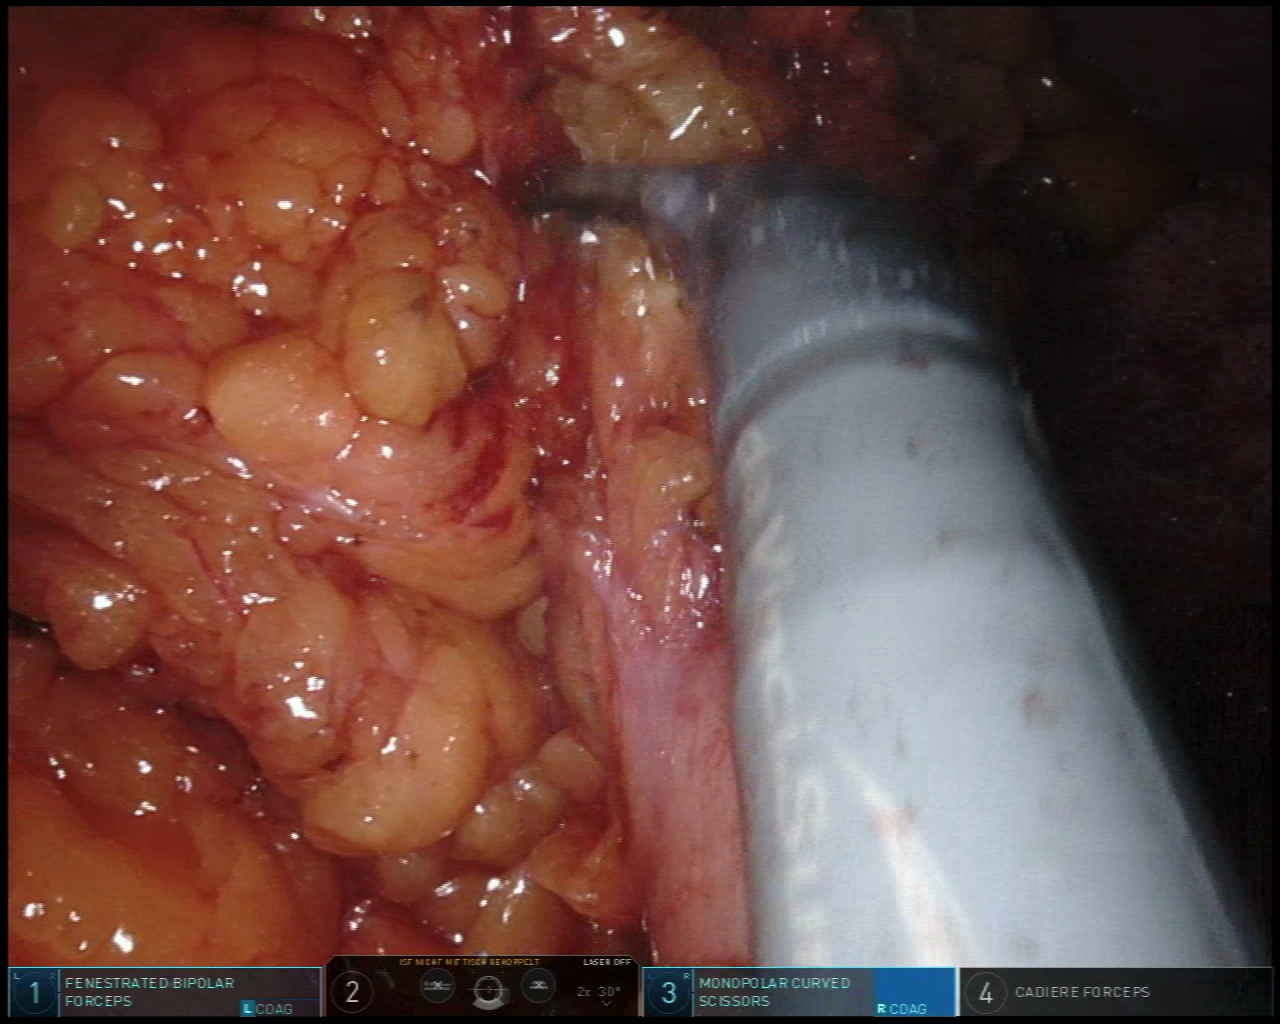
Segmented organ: stomach
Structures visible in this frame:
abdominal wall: no
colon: no
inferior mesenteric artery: no
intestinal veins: no
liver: no
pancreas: no
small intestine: no
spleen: no
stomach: yes
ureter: no
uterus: no
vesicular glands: no